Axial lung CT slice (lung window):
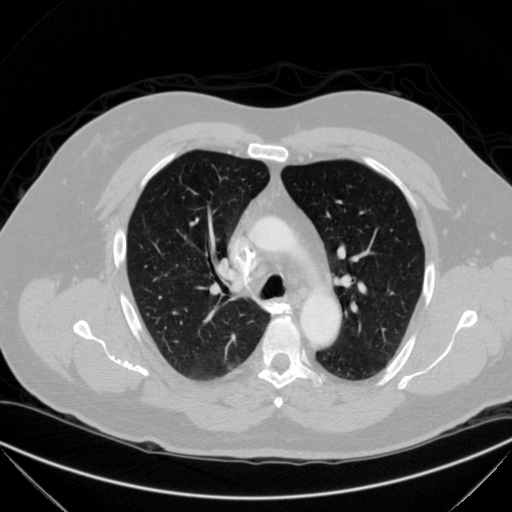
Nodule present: no